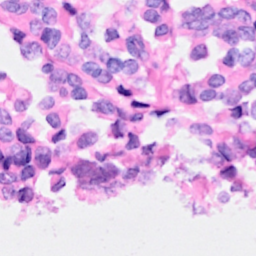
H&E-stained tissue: Breast